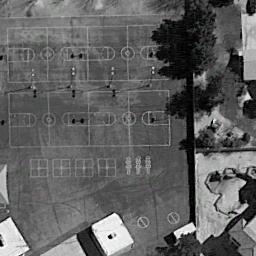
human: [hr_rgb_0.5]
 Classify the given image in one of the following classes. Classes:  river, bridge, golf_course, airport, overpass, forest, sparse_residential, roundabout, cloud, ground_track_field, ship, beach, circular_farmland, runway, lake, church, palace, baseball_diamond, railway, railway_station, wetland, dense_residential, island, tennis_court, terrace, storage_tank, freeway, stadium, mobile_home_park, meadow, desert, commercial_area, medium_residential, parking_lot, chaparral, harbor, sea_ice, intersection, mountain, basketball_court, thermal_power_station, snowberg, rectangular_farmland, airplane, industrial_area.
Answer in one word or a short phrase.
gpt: basketball_court